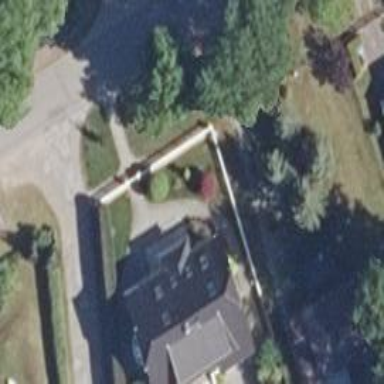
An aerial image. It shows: Simple and straightforward house.